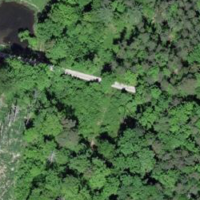
EUNIS habitat code: 44
Species observed at this site:
Euphorbia cyparissias
Pyrrhosoma nymphula
Helix pomatia